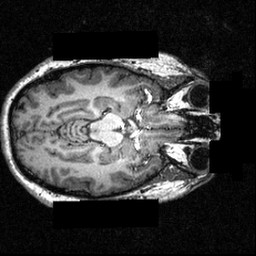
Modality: T1w
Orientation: axial
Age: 25
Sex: female
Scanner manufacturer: siemens
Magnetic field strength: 3.951 T
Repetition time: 1.5 s
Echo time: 0.00335 s